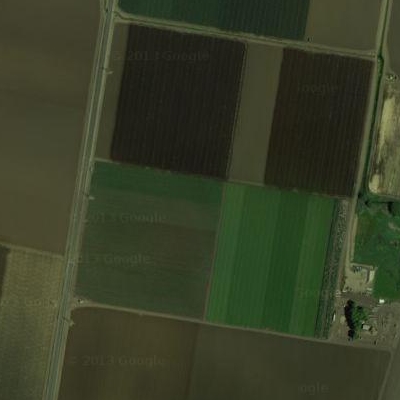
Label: Field